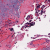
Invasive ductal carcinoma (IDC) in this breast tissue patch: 0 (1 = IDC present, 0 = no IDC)